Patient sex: M
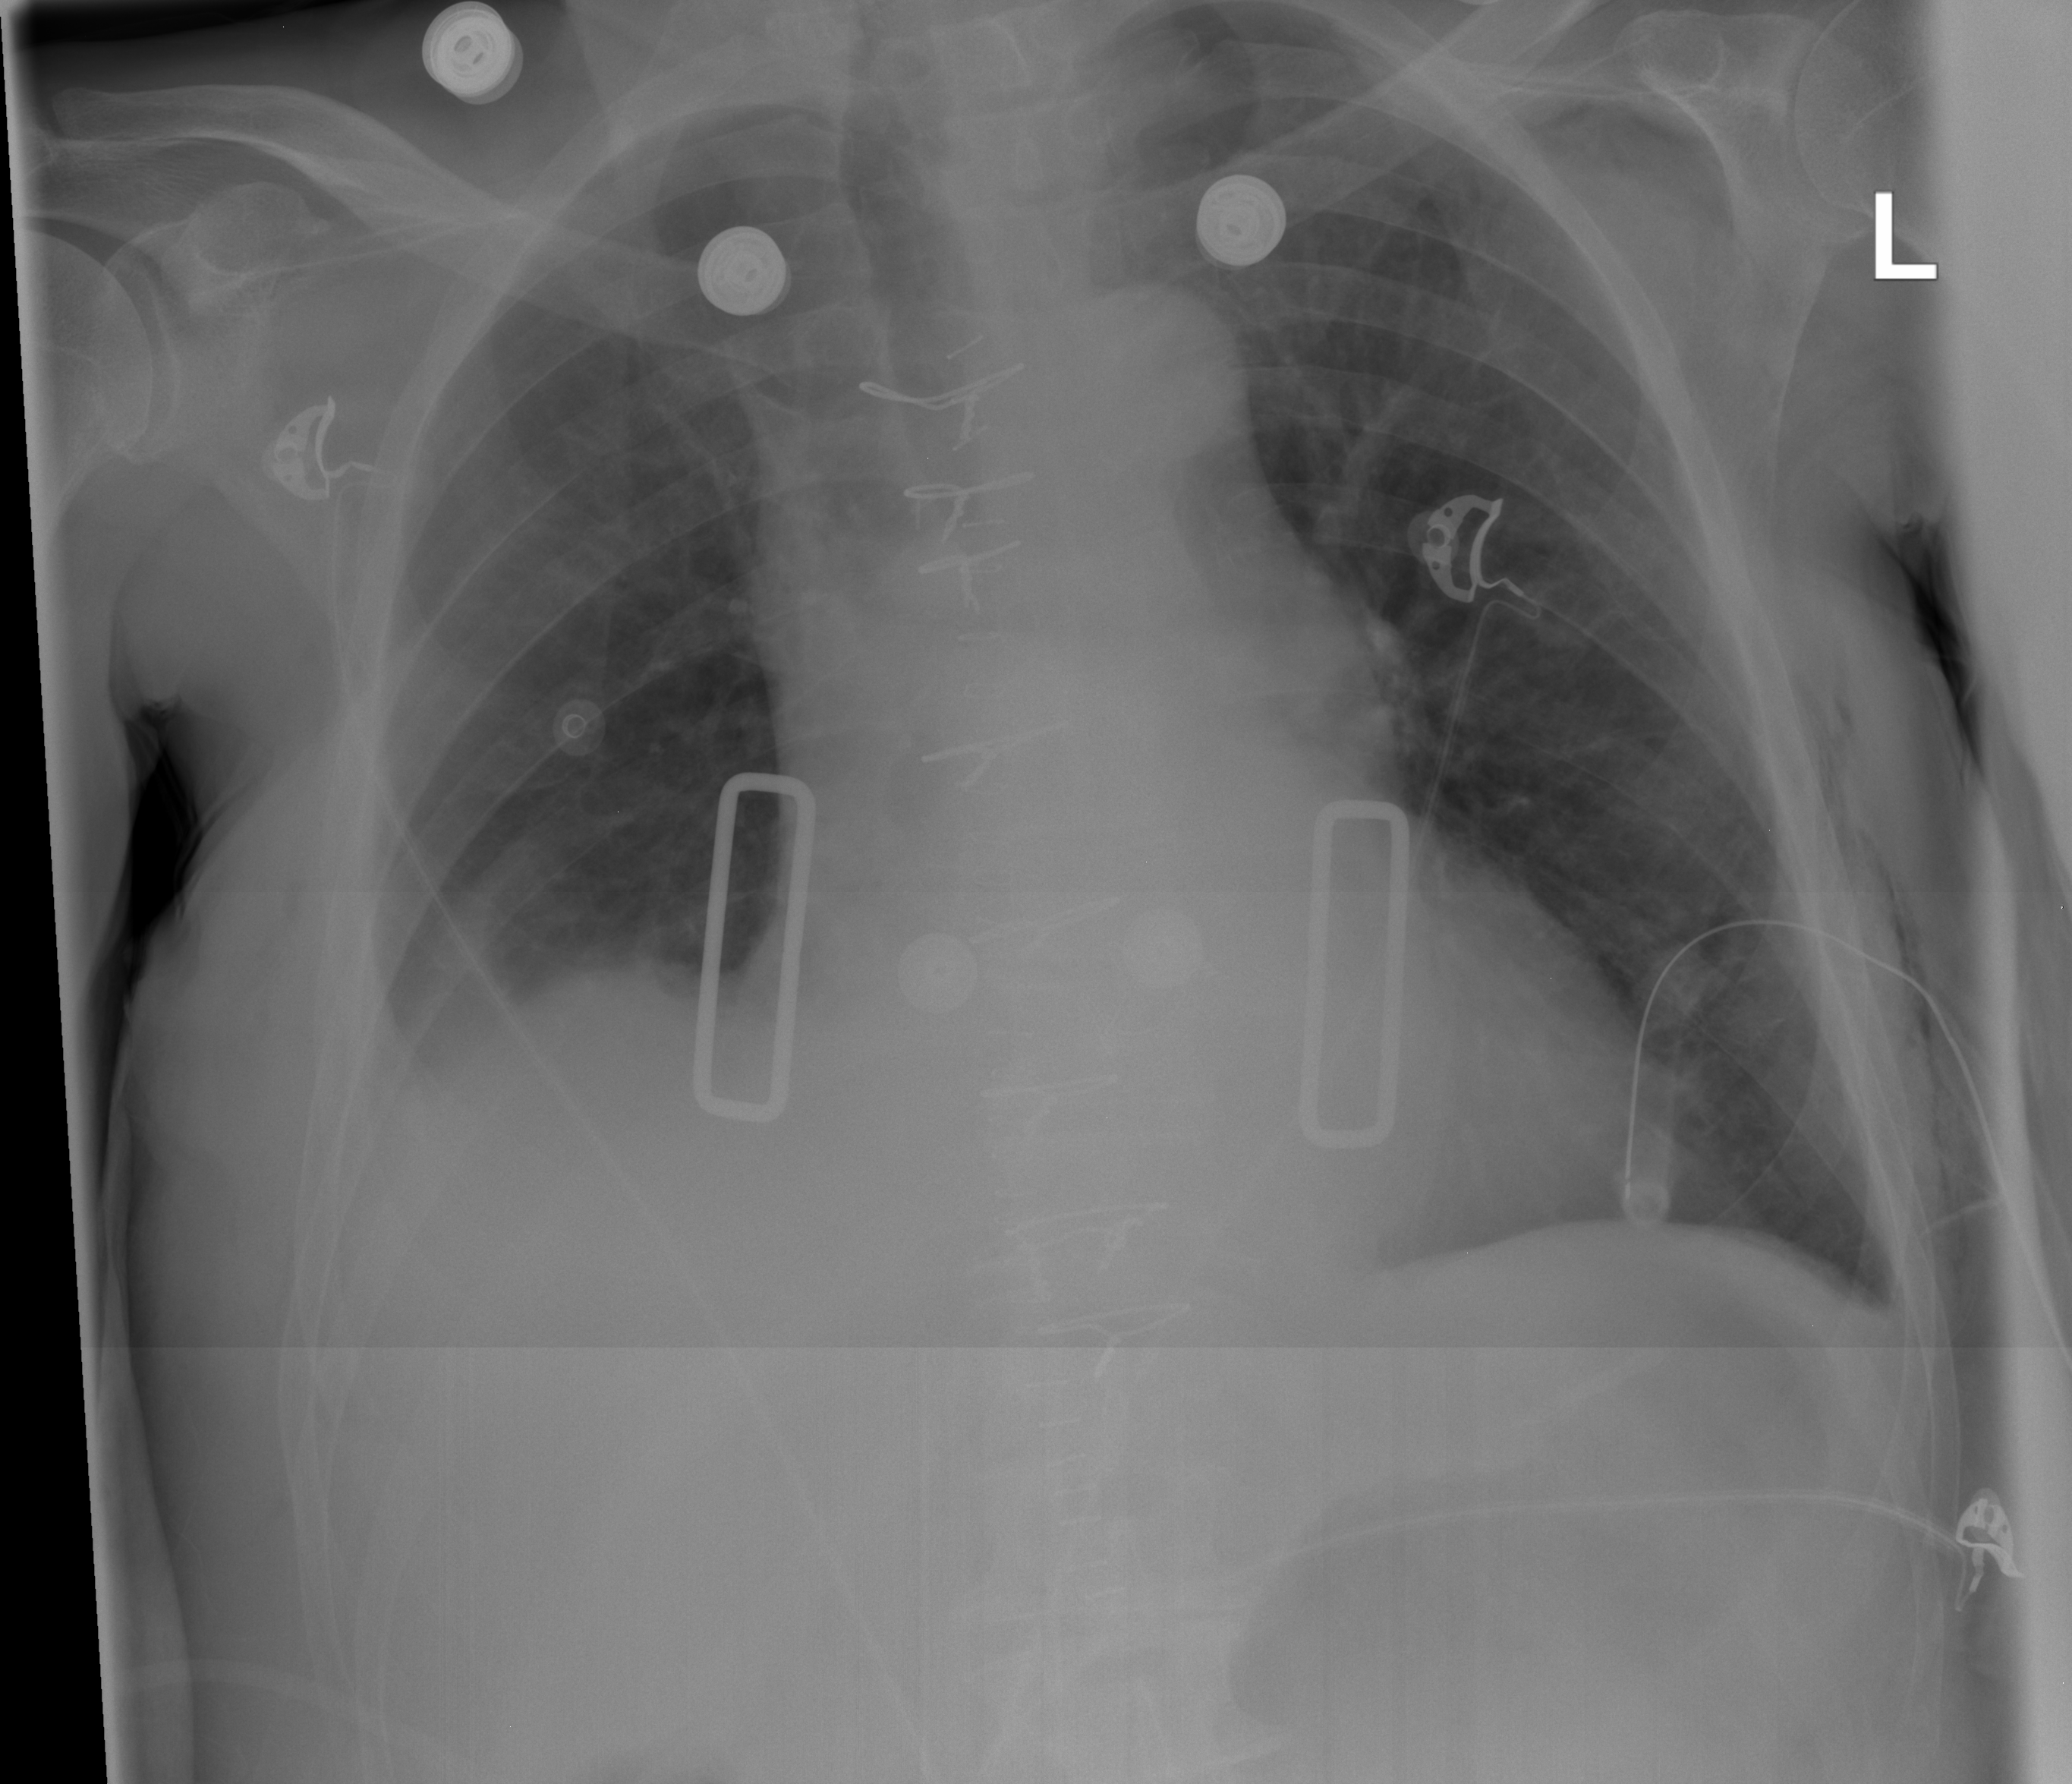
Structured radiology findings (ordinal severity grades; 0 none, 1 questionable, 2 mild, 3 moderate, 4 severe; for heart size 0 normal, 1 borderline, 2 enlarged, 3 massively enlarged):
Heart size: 2
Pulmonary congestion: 0
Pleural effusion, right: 1
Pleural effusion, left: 0
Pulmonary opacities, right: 0
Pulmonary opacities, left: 0
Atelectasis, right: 2
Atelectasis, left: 2